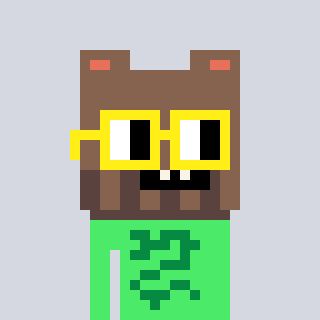
a pixel art character with square yellow glasses, a bear-shaped head and a teal-colored body on a cool background